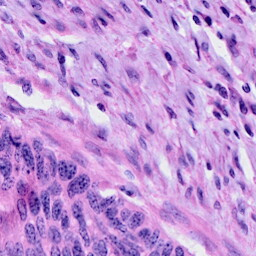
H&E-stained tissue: Cervix